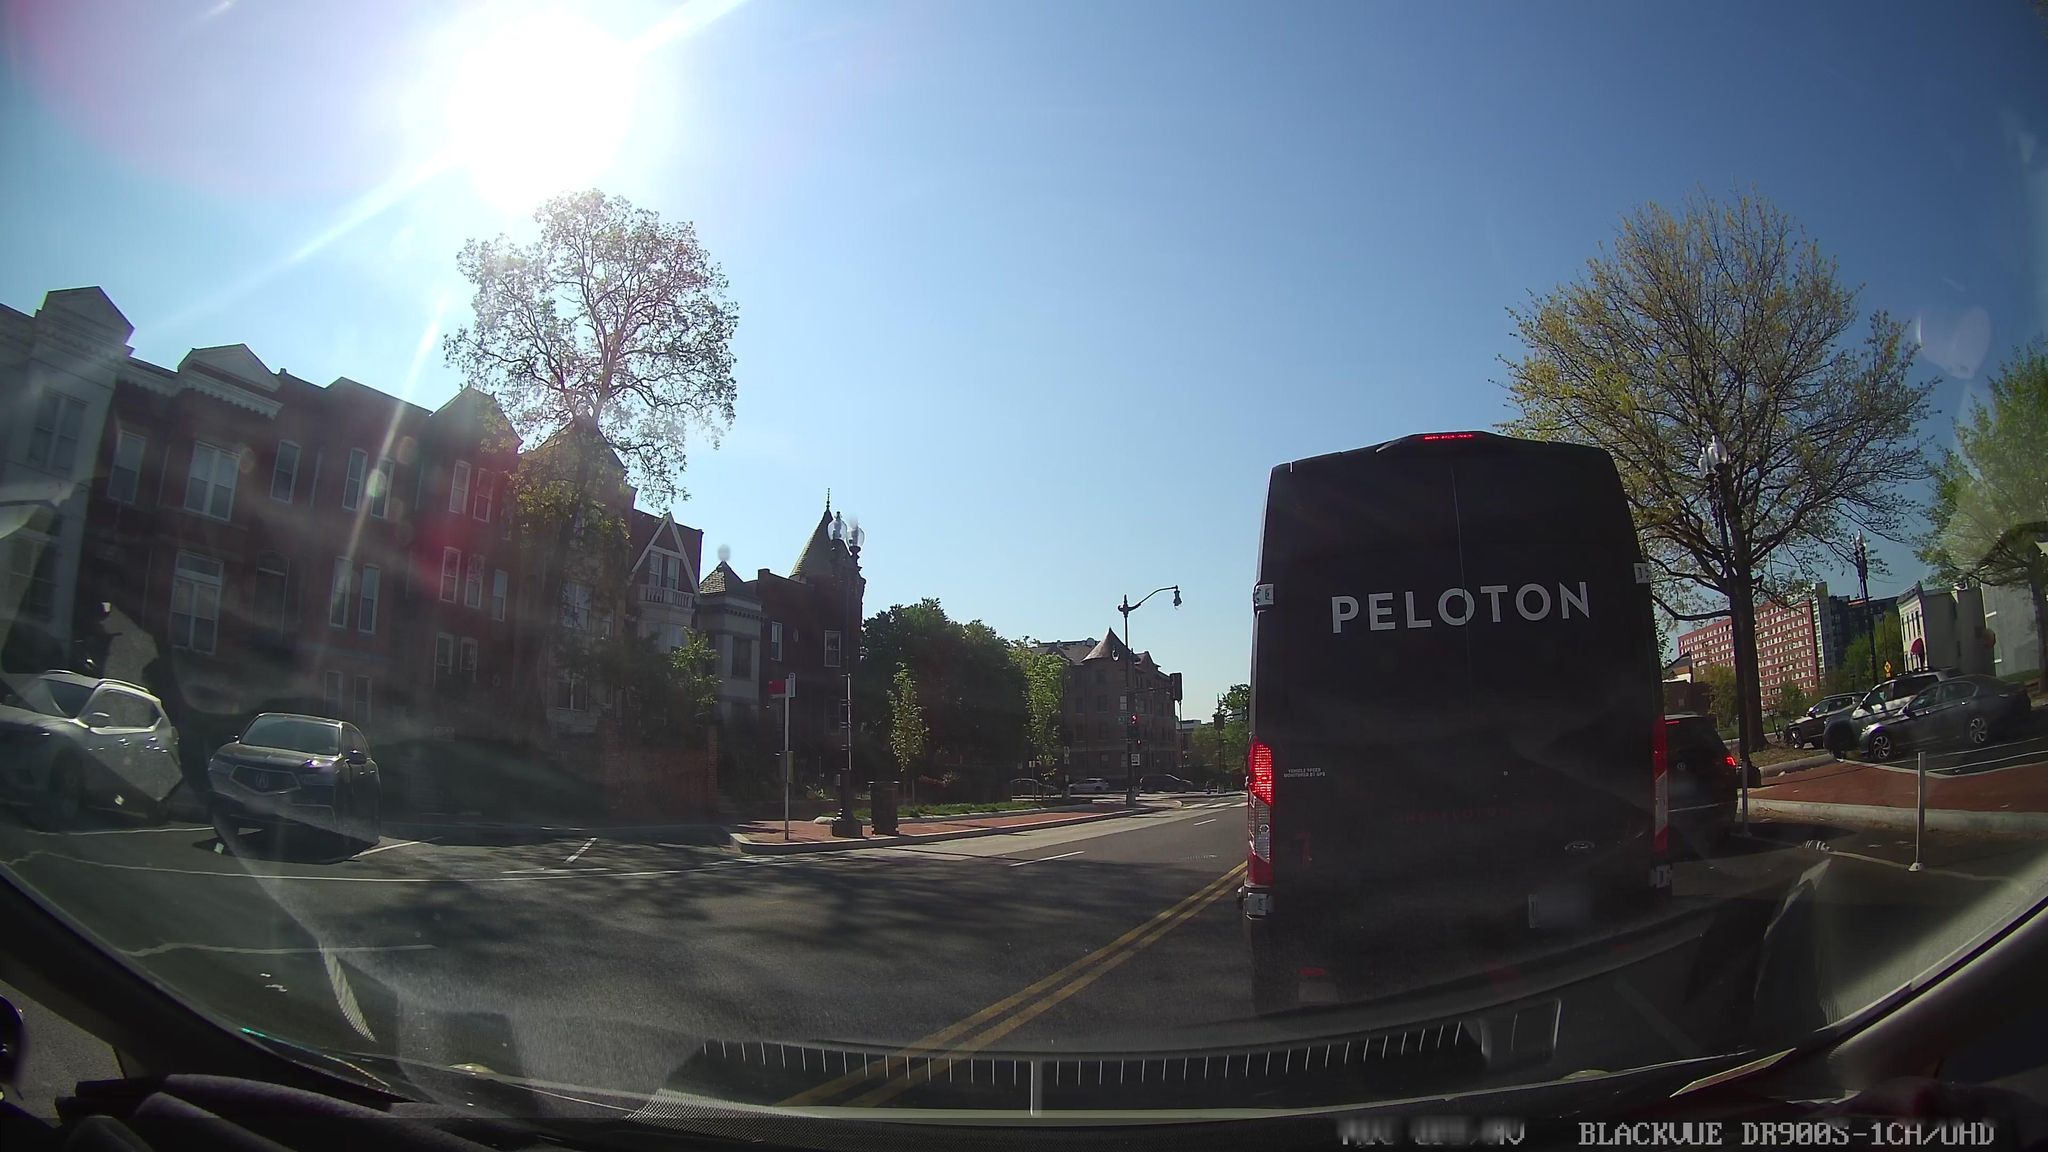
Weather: clear
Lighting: day
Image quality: good
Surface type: driving surface
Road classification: cycleway
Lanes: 4
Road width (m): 1
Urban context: urban centre
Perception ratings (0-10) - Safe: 4.12, Lively: 2.84, Beautiful: 8.59, Boring: 3.71, Depressing: 6.94, Wealthy: 2.02